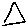
Label: triangle